Question: I want to use 2 pictures for one button to make a effect when user click it.
I think I did properly but, the effect does not work.
Specifically, the button background set to camera_button_after.jpg which is meant for pressed state and does not change when it is clicked.
Could you tell me what's wrong? I'll be very appreciated.
main_btn1.xml, main_btn2.xml, main_btn3.xml are selectors.
Those three selectors have same structure and also same problem..
'''
<?xml version="1.0" encoding="utf-8"?>
<LinearLayout
xmlns:android="http://schemas.android.com/apk/res/android"
android:layout_width="match_parent"
android:layout_height="match_parent"
android:orientation="vertical" >
<Button
android:id="@+id/button001"
android:layout_width="match_parent"
android:layout_height="match_parent"
android:layout_weight="1"
android:background="@drawable/main_btn1"
android:text=" Mood"
android:textSize="30dp"/>
<Button
android:id="@+id/button002"
android:layout_width="match_parent"
android:layout_height="match_parent"
android:layout_weight="1"
android:background="@drawable/main_btn2"
android:text=" Mood Lists"
android:textSize="30dp"/>
<Button
android:id="@+id/button003"
android:layout_width="match_parent"
android:layout_height="match_parent"
android:layout_weight="1"
android:background="@drawable/main_btn3"
android:text=" Help"
android:textSize="30dp" />
</LinearLayout>
'''
Here is the main_btn1.xml
'''
<selector
xmlns:android="http://schemas.android.com/apk/res/android">
<item
android:state_pressed="false"
android:drawable="@drawable/camera_button_before" />
<item
android:state_pressed="true"
android:drawable="@drawable/camera_button_after"/>
</selector>
'''
One more question is..I think the eclipse doesn't fully recognize the pictures and xml files. I cleaned the project few times and reboot the eclipse but it they still have question mark like below

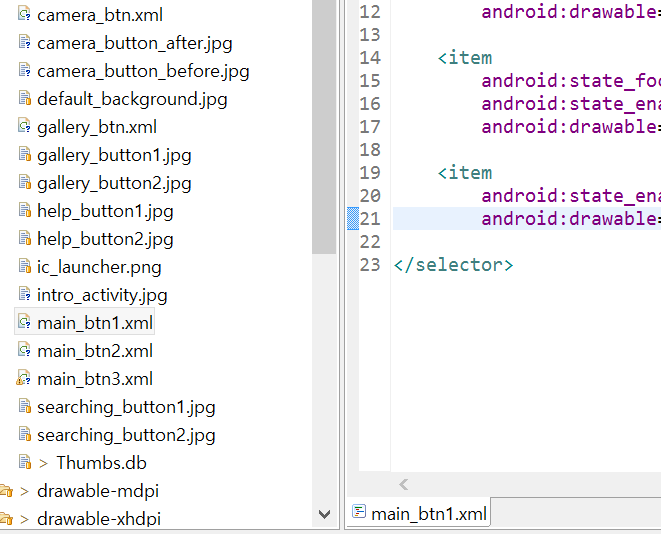
Answer: I was facing the similar problem. I tried the below code. I did get this solution from stack overflow itself, but do not have its link for reference. So writing the code snippet for xml in drawable folder. Do remember to provide the right image names :)
'''
<?xml version="1.0" encoding="utf-8"?>
<selector xmlns:android="http://schemas.android.com/apk/res/android">
<item
android:state_enabled="false"
android:drawable="@drawable/image1" />
<item
android:state_pressed="true"
android:state_enabled="true"
android:drawable="@drawable/image2" />
<item
android:state_focused="true"
android:state_enabled="true"
android:drawable="@drawable/image3" />
<item
android:state_enabled="true"
android:drawable="@drawable/image4" />
</selector>
'''
Let me know how it works for you.